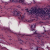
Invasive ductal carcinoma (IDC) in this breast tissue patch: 0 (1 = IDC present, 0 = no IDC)